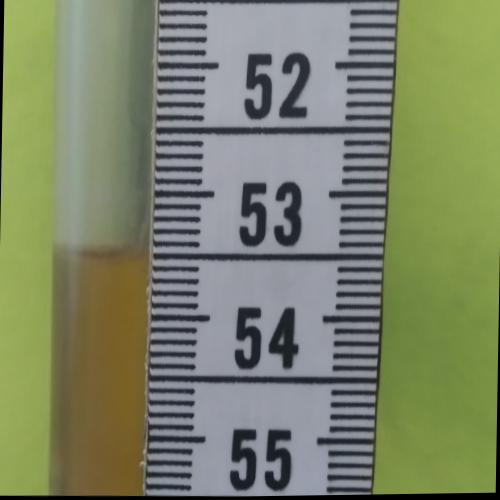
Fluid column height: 53.5 cm